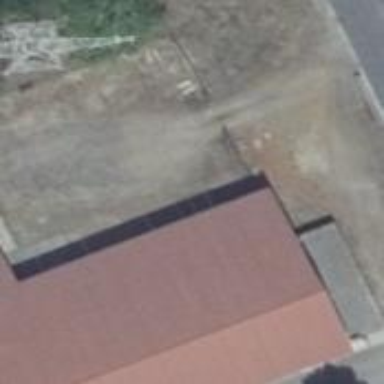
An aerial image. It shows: Industrial building.